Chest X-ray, PA view. Patient: 70 years old, sex F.
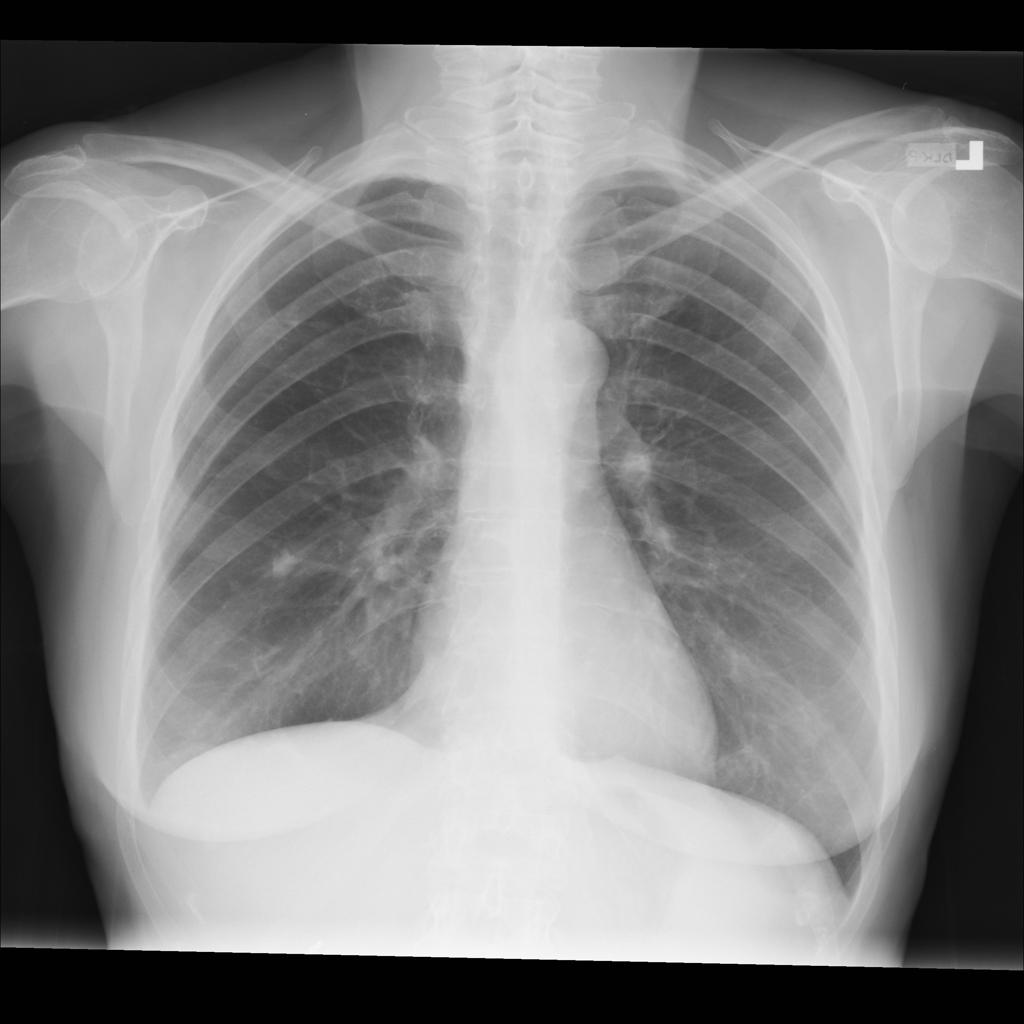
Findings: Effusion